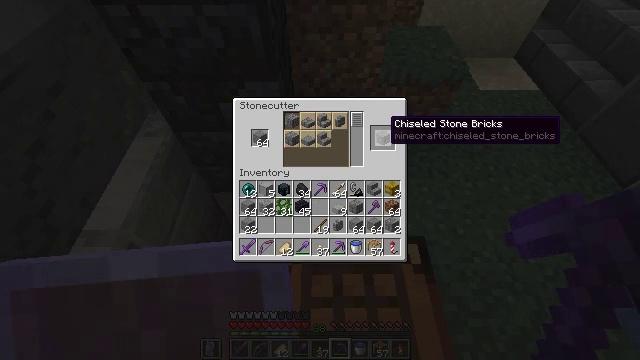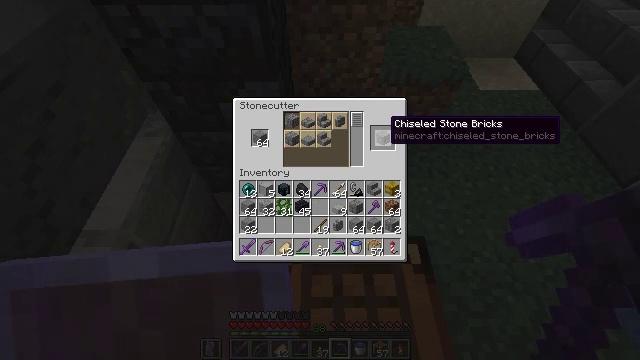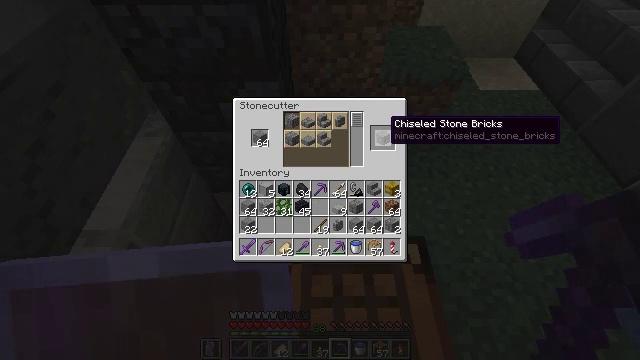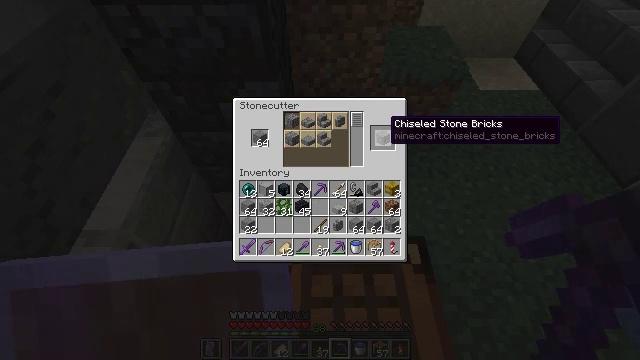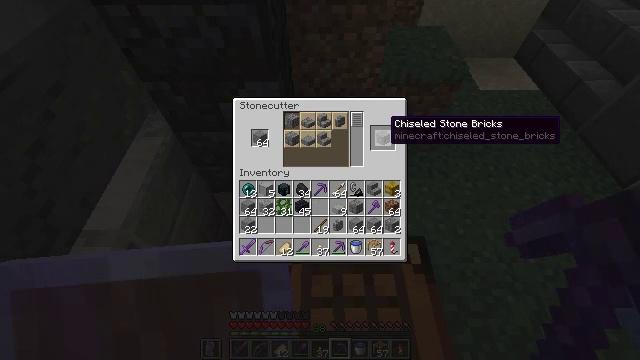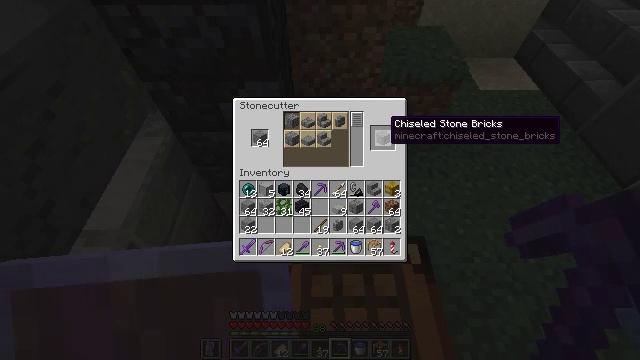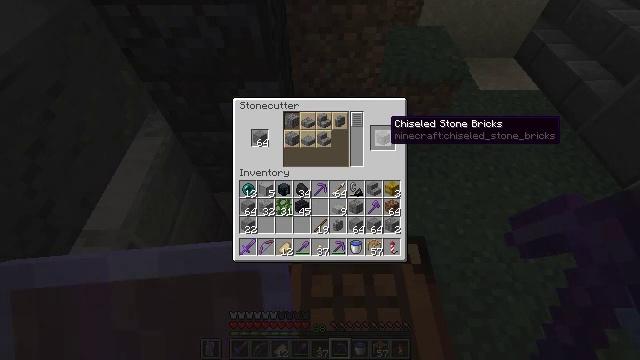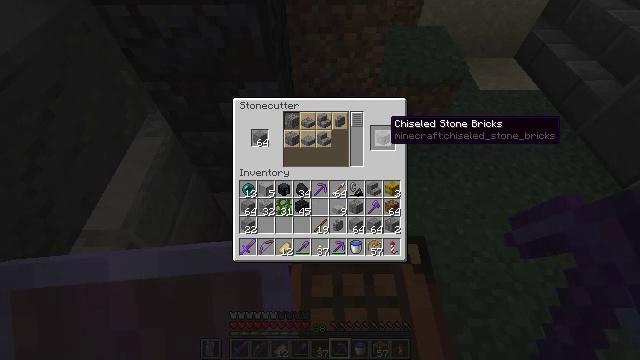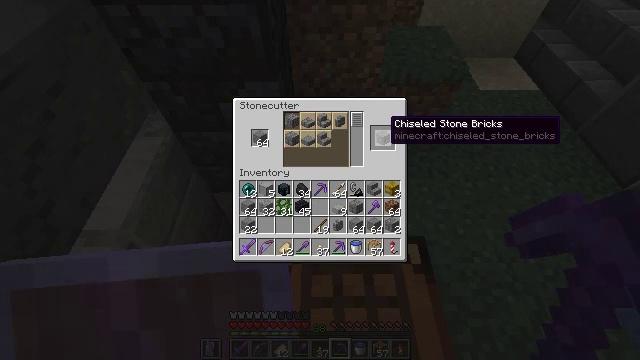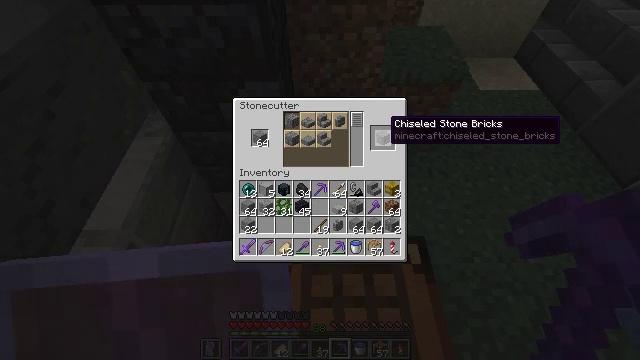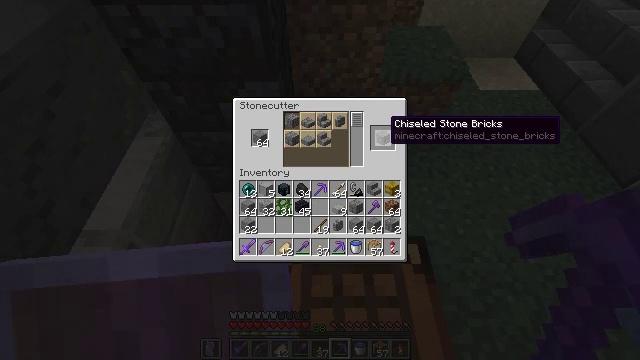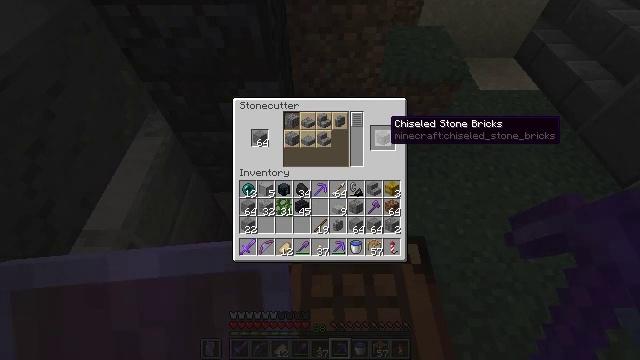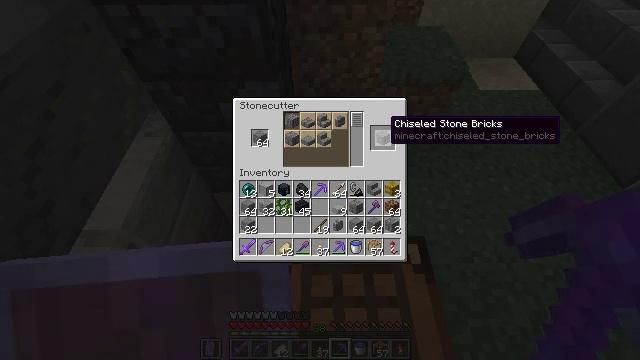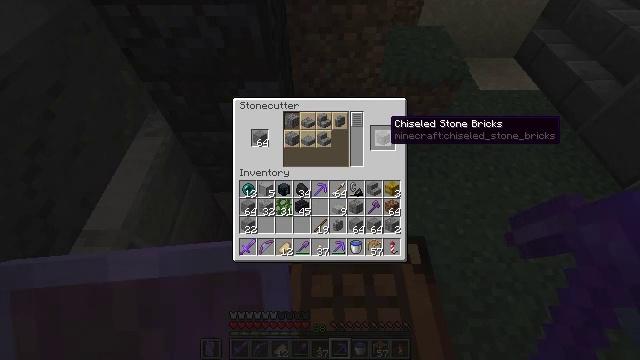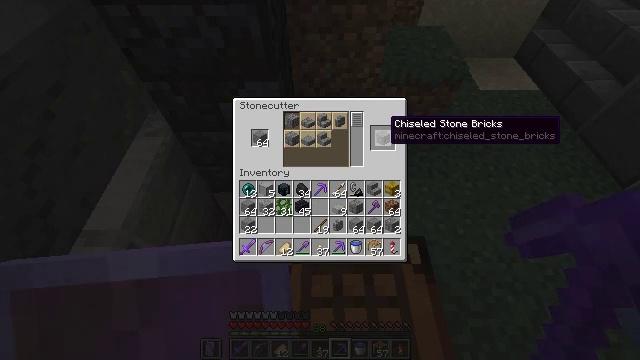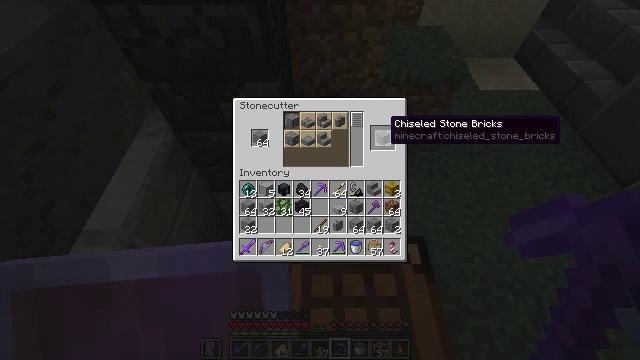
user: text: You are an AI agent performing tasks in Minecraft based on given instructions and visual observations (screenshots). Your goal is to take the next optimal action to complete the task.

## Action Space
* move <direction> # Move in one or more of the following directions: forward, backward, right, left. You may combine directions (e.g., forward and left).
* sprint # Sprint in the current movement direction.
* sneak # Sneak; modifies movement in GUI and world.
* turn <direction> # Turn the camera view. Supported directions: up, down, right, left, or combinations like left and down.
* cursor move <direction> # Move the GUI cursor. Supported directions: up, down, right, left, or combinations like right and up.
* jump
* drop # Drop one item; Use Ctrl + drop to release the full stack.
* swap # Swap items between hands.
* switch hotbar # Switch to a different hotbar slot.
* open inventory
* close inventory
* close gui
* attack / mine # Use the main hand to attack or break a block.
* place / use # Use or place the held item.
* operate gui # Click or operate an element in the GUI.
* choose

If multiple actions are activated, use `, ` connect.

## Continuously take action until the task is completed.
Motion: motion action
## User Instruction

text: Open the crafting table and make chiseled stone bricks.
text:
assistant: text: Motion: no_op
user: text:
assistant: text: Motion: no_op
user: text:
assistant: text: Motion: no_op
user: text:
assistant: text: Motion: no_op
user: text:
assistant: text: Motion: no_op
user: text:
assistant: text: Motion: no_op
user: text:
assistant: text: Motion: no_op
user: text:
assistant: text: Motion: no_op
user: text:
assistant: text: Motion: no_op
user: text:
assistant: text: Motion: no_op
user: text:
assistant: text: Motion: no_op
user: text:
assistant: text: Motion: no_op
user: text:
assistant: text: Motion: no_op
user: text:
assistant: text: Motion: no_op
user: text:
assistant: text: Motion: no_op
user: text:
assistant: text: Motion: no_op
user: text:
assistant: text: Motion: no_op
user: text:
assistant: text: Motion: no_op
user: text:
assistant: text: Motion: no_op
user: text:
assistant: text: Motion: no_op
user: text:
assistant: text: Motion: no_op
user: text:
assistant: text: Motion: no_op
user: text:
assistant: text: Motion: no_op
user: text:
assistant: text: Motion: no_op
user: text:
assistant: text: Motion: no_op
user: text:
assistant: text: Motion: no_op
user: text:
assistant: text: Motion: no_op
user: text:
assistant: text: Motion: no_op
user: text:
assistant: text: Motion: no_op
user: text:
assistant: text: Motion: no_op